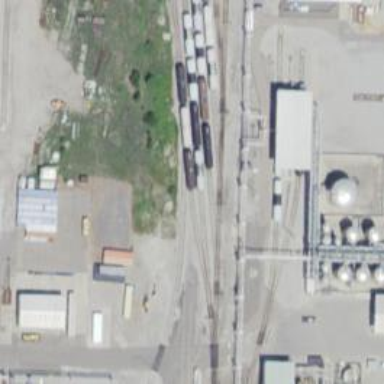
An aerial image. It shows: Railway spur service.